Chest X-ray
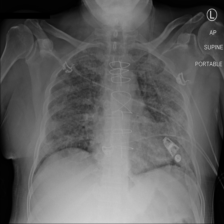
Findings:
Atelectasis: negative
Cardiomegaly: negative
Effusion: negative
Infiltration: positive
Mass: negative
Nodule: negative
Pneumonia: negative
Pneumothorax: negative
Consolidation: negative
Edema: negative
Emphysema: negative
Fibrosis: negative
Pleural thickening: negative
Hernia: negative